Question: When Updating a Enterprise Architect connector i get the following Error Message:
'''
StateFlow is not legal for State --> State, Line:47
'''
The reason I want to update is that I want to add a Stereotype to one of my connectors.
I have sorted out a Specific EA.Element via SQL Quierie searching for 1 GUID.
'''
"SELECT * FROM t_object WHERE ea_guid='<Some specific GUID>'"
'''
From this Element I have selected the only connector that is a selftransition.
If i understand correctly i have to set the selftransition tag, and then update the connector. But when i update, the Error message above is shown.
My code:
'''
if(element.Elements.Count!=0)//element is Propably a comp state or Statemachine
{
connectors = element.Connectors;
for(var j = 0; j<connectors.Count; j++)
{
connector = connectors.GetAt(j);
if(connector.ClientID == connector.SupplierID)
{
tempElement = element;
connector.Stereotype="New Stereotype";
connector.Update();
}
}
}
'''
The Red Transition in the picture is the Transition that throws the error.

What does the Error mean and why cant i update the connector?
If you have other suggestions how to add a stereotype to a connector i would gladly apreciate them.
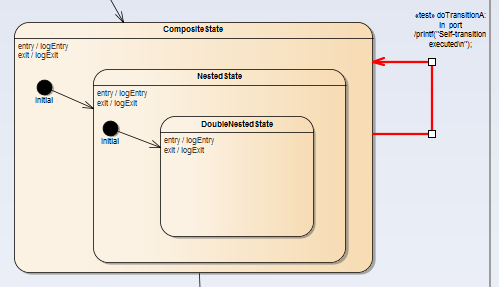
Answer: That seems to be a bug, since StateFlow seems like a legitimate connector type between two States.
You can try unchecking the strict connector syntax setting in the options

If you still have this issue in the latest version then you can <URL> it as a bug
If nothing helps you can always try to go around the API and to the database directly.
Try something like
'''
Repository.Execute("update t_connector set stereotype = 'MyStereo' where connector_ID = 1234");
'''
Replacing '1234' by the actual connector_ID of course.